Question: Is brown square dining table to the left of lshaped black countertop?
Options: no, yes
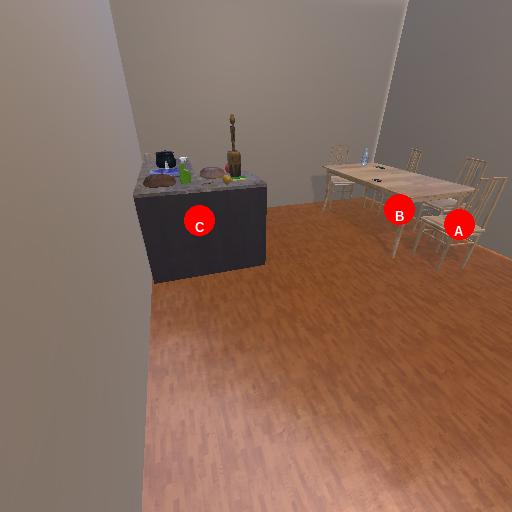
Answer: no